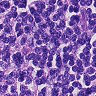
Metastatic tissue present: no